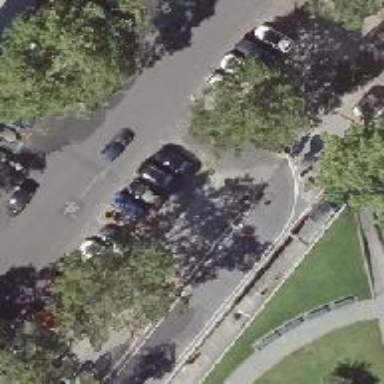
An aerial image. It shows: Sidewalk along the footway.